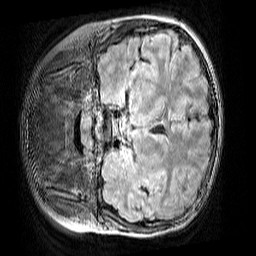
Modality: FLAIR
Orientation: coronal
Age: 9
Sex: female
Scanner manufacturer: siemens
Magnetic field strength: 3 T
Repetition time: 5 s
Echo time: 0.388 s